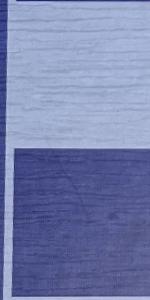
Label: Empty